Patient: sex M, age 77
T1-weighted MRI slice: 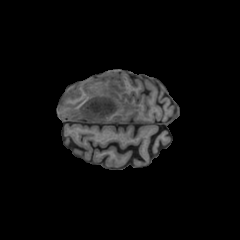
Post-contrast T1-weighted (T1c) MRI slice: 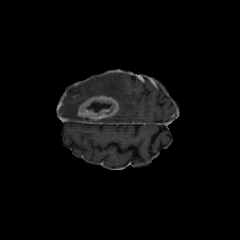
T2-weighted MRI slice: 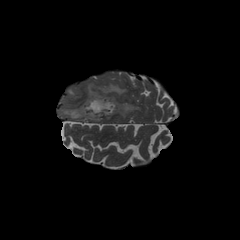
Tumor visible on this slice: yes
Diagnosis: Glioblastoma, IDH-wildtype
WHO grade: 4